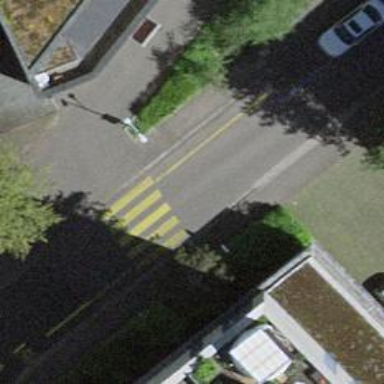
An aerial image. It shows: Uncontrolled zebra crossing.